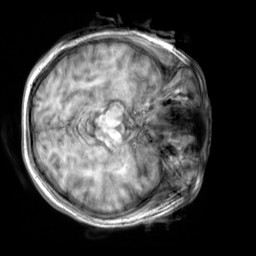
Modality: T1w
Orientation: axial
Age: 18
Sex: female
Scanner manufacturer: siemens
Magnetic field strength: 3 T
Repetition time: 2.3 s
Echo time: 0.00303 s